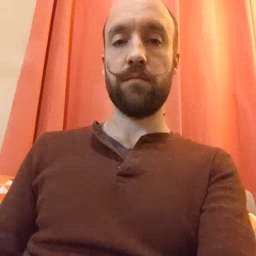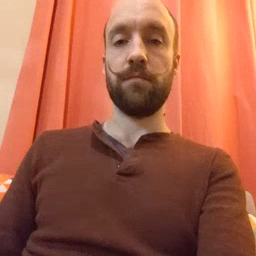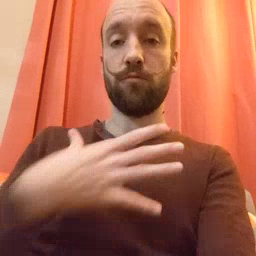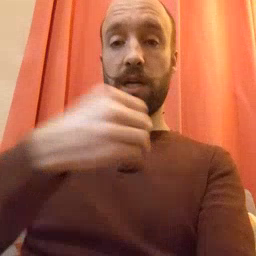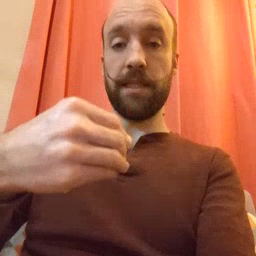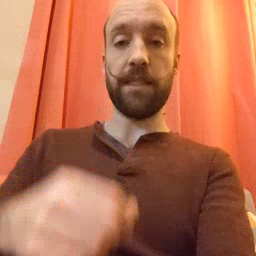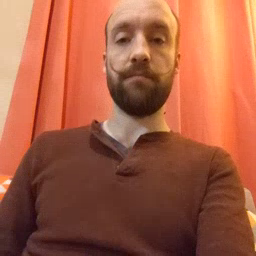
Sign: white